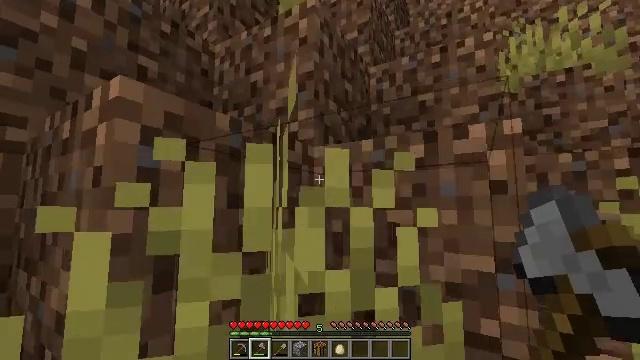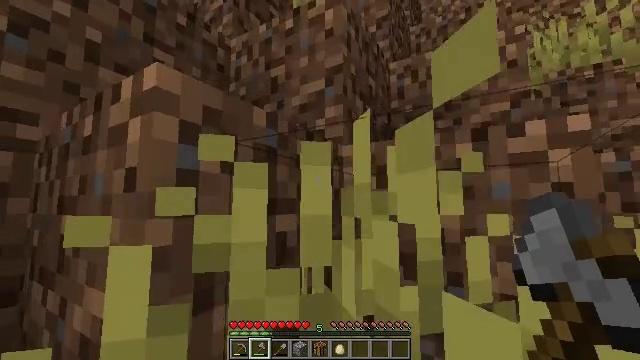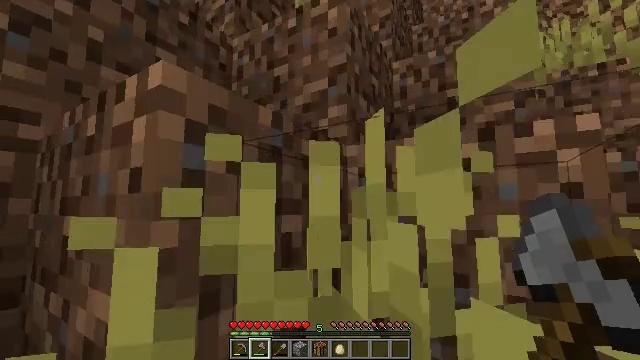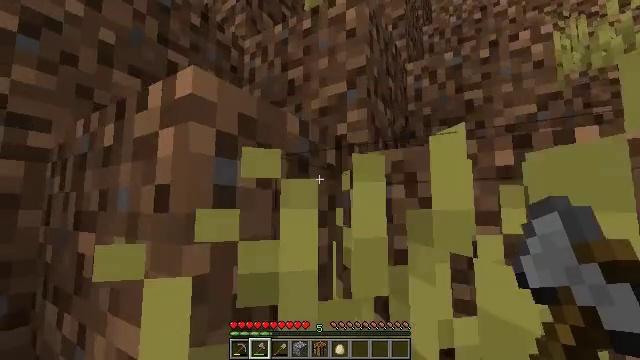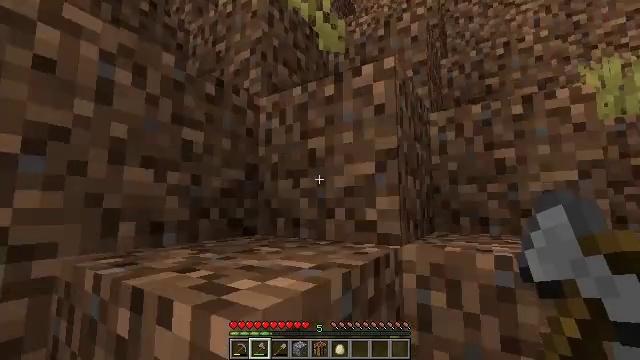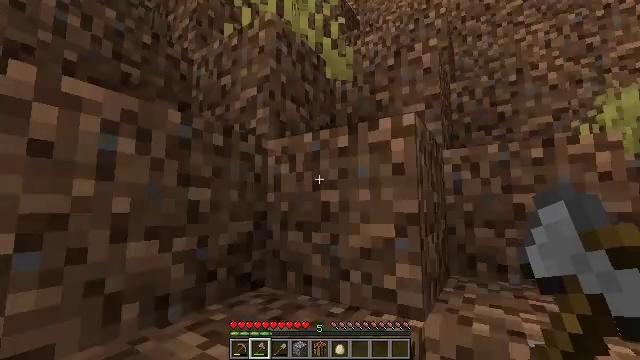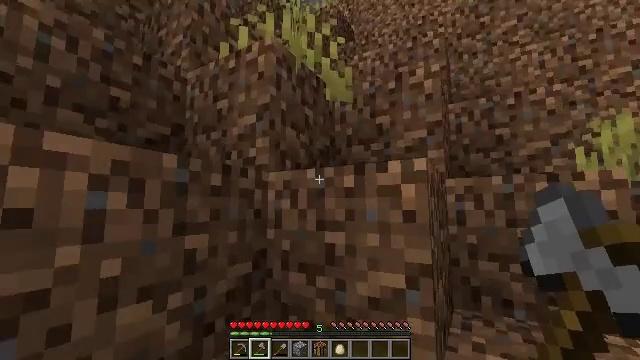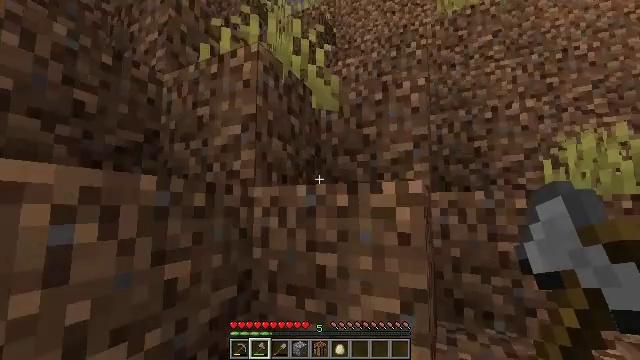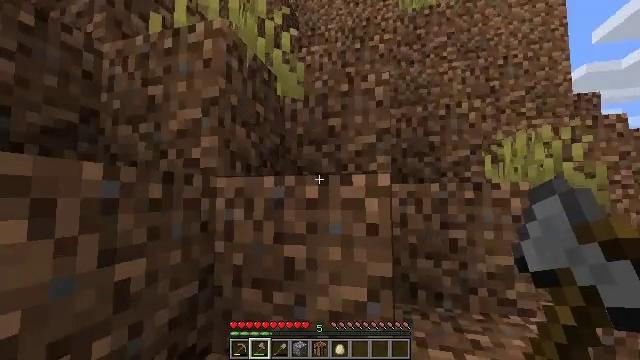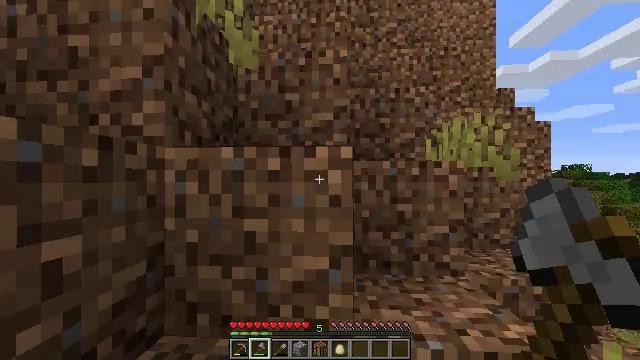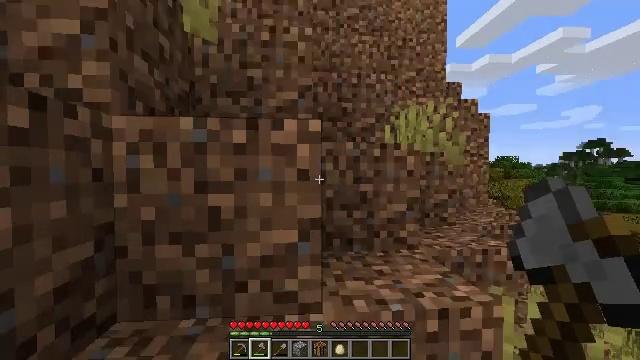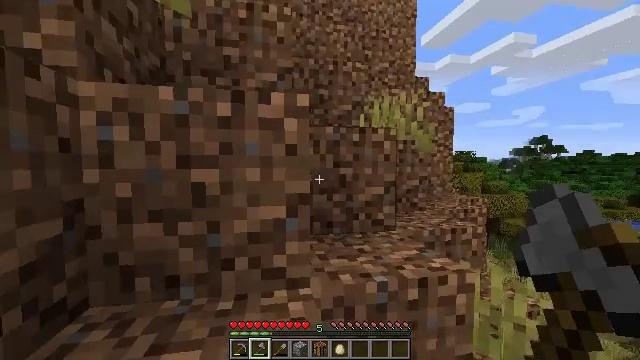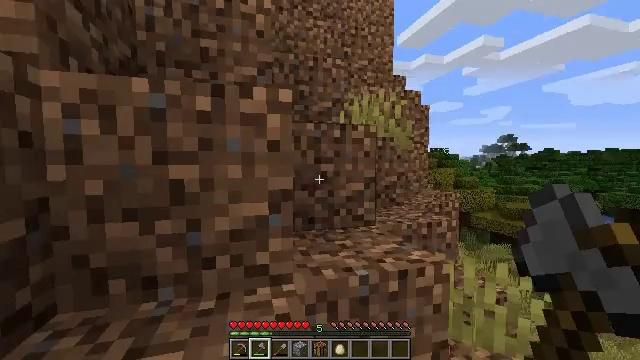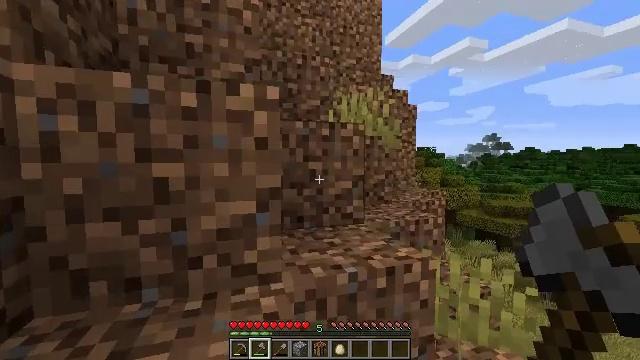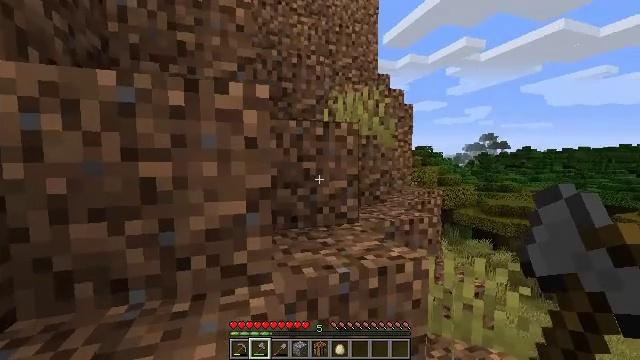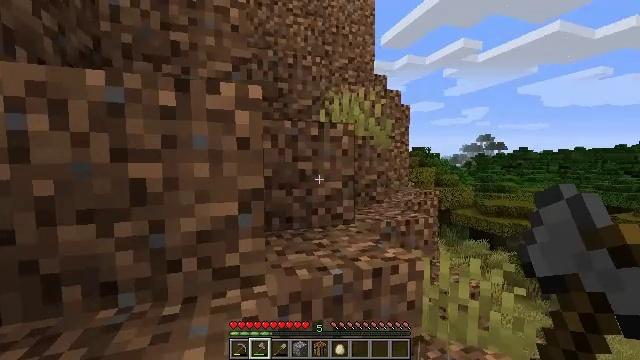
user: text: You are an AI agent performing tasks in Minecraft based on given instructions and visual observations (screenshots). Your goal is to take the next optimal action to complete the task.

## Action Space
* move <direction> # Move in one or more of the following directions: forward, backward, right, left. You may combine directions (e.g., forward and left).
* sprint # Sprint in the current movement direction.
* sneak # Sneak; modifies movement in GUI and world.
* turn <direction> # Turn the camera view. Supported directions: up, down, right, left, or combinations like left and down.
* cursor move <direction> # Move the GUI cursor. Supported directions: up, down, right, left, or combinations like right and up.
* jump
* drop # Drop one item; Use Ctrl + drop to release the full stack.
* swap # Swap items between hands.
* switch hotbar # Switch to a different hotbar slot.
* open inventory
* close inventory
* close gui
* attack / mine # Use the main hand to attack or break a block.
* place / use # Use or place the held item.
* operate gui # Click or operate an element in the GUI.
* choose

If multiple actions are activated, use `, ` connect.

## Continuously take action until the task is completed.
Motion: motion action
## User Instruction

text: Break the coarse dirt block.
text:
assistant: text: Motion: move forward
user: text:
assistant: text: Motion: move forward
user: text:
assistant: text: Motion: move forward, jump
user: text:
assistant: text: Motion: move forward, jump
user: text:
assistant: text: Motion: move forward, jump
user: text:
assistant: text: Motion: move forward, turn right
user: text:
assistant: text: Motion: move forward, turn right
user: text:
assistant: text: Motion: move forward, turn right and down
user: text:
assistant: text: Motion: move forward, turn right and down
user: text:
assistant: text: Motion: move forward, turn right and down
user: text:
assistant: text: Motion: move forward, turn right and down
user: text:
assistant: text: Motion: move forward, turn right
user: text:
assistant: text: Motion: move forward, turn right
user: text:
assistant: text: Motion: move forward
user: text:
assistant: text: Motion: move forward
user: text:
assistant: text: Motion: move forward
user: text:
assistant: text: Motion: move forward, jump
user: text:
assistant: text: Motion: move forward, jump
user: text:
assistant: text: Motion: move forward, jump
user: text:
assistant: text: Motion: move forward, turn left, jump
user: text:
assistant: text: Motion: move forward, turn left
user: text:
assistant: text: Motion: move forward, turn left and up
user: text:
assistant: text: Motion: move forward, turn left and up
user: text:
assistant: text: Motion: move forward, turn left and up
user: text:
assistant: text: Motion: move forward, turn left and up
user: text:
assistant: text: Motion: move forward, turn left
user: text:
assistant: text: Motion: move forward, turn left
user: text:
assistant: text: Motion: move forward, turn left
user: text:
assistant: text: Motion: move forward, turn left
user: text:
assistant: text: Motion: move forward